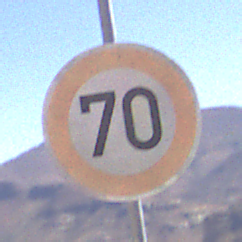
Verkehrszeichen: Geschwindigkeit70
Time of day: Midday
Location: Outdoor (Nature)
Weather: Clear
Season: NotSpecified
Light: Natural